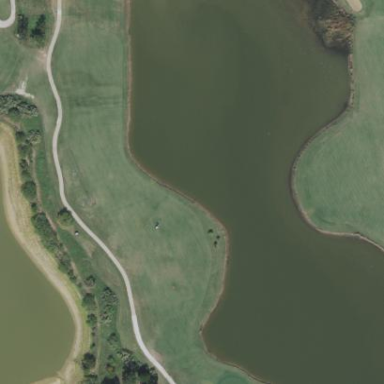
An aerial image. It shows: Water hazard on golf course. The hazard is natural water feature.